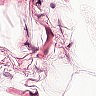
Metastatic tissue present: no